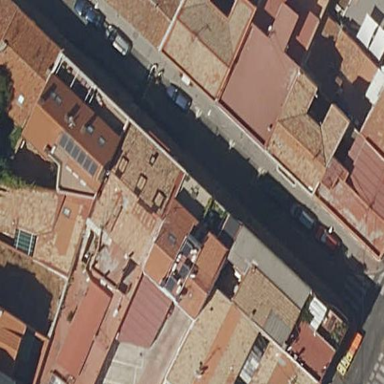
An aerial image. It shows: Image showing building with apartments.